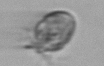
Label: Ciliophora